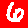
Digit: 6